Interaction volume radius: 5 \u00c5
Interaction volume height: 10 \u00c5
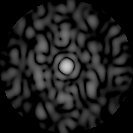
Disorder parameter: 0.8173